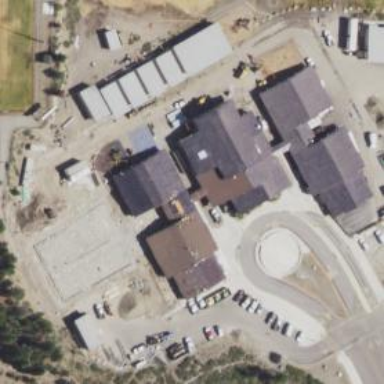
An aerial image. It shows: School building.